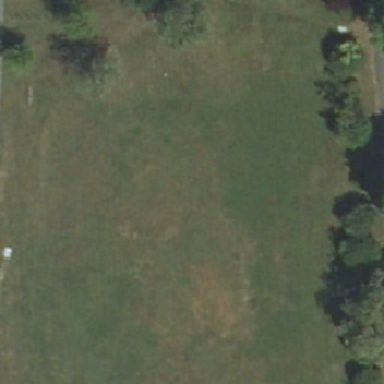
Some green trees are near the pasture .